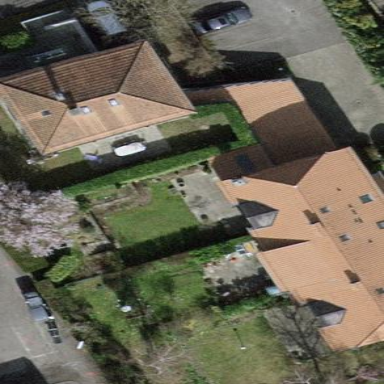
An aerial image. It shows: Garden surrounded by fence.